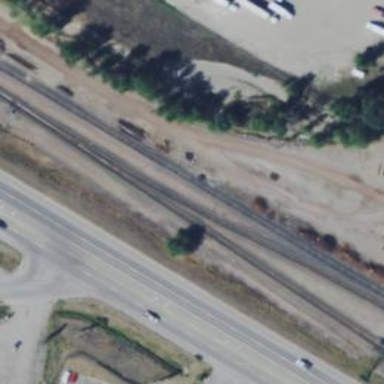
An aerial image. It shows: Railway track.